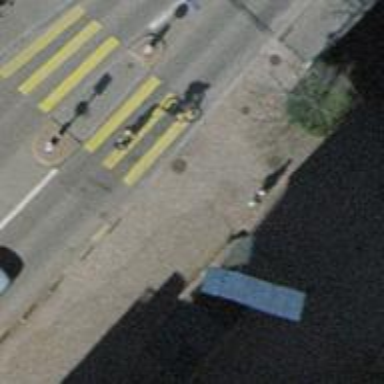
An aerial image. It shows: Kerb barrier.